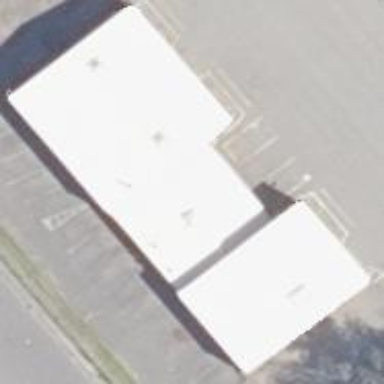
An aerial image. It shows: Commercial building.